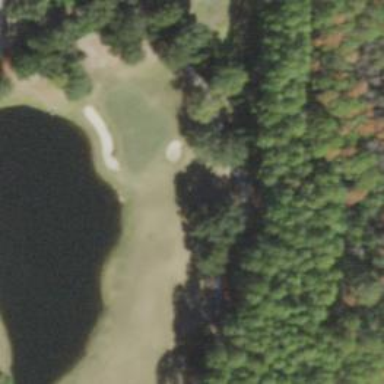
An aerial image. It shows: Path for golf carts.